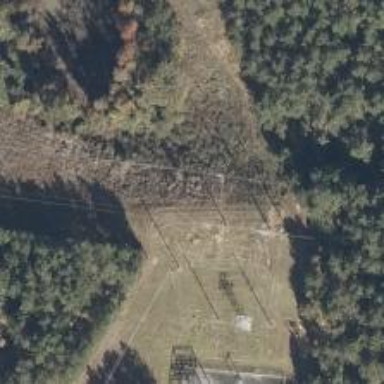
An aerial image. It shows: Power pole.